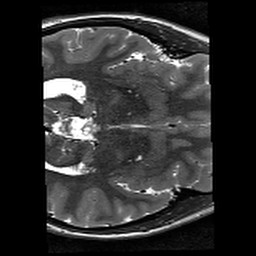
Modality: T2w
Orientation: axial